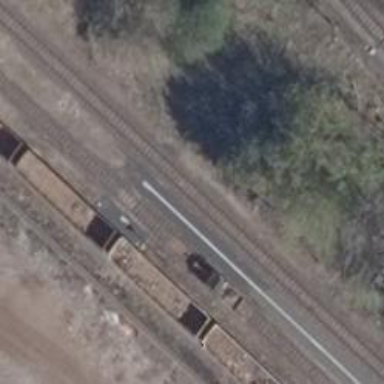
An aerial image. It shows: Rail spur service.